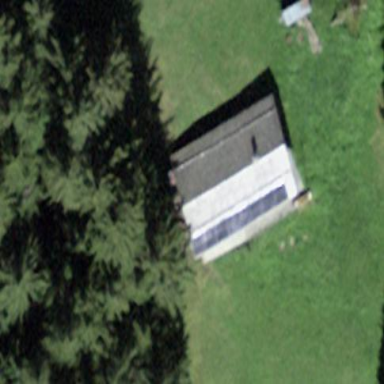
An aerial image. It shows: Cabin is depicted in the image.